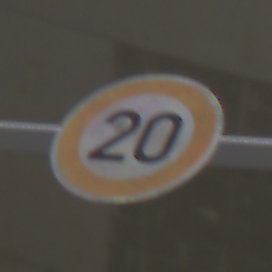
Verkehrszeichen: Geschwindigkeit20
Umgebung: Roofed, Urban
Tageszeit: Midday
Wetter: Overcast
Licht: Artificial
Jahreszeit: NotSpecified
Kontrast: MediumContrast